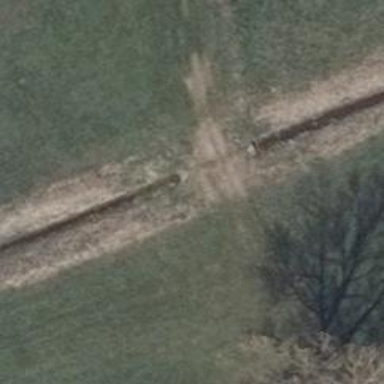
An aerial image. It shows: Culvert tunnel.